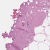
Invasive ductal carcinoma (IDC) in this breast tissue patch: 0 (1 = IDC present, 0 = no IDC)